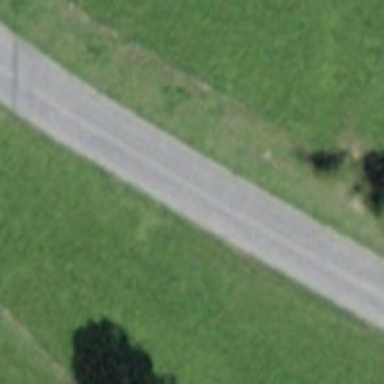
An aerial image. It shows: Unclassified road.